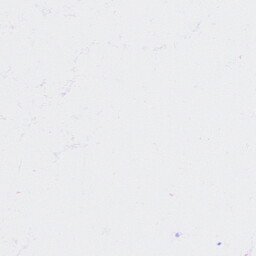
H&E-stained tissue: Ovarian